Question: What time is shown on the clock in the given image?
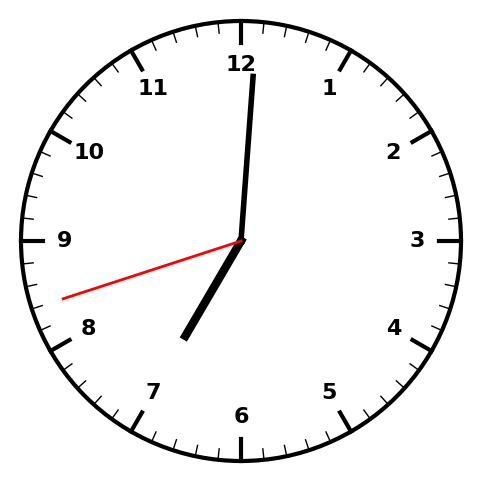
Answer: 07:00:42